The image is an STFT spectrogram (time versus frequency) of a rotating-machine vibration signal. Classify the rotor condition as one of: normal, misalignment, unbalance, looseness.
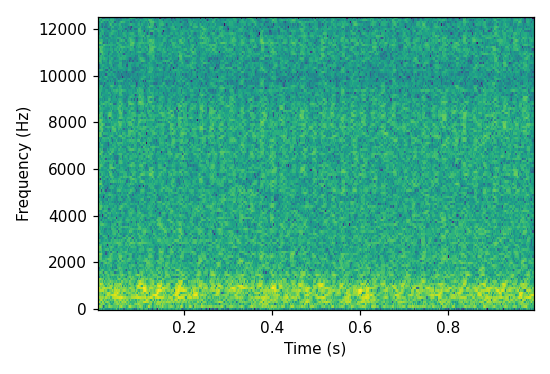
Answer: unbalance